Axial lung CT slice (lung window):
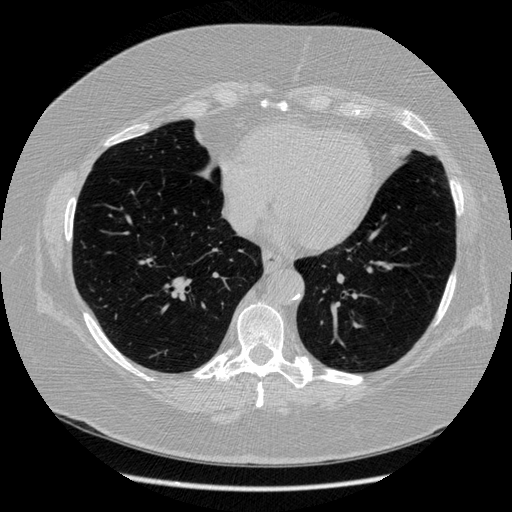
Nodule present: no